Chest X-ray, AP view. Patient: 46 years old, sex M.
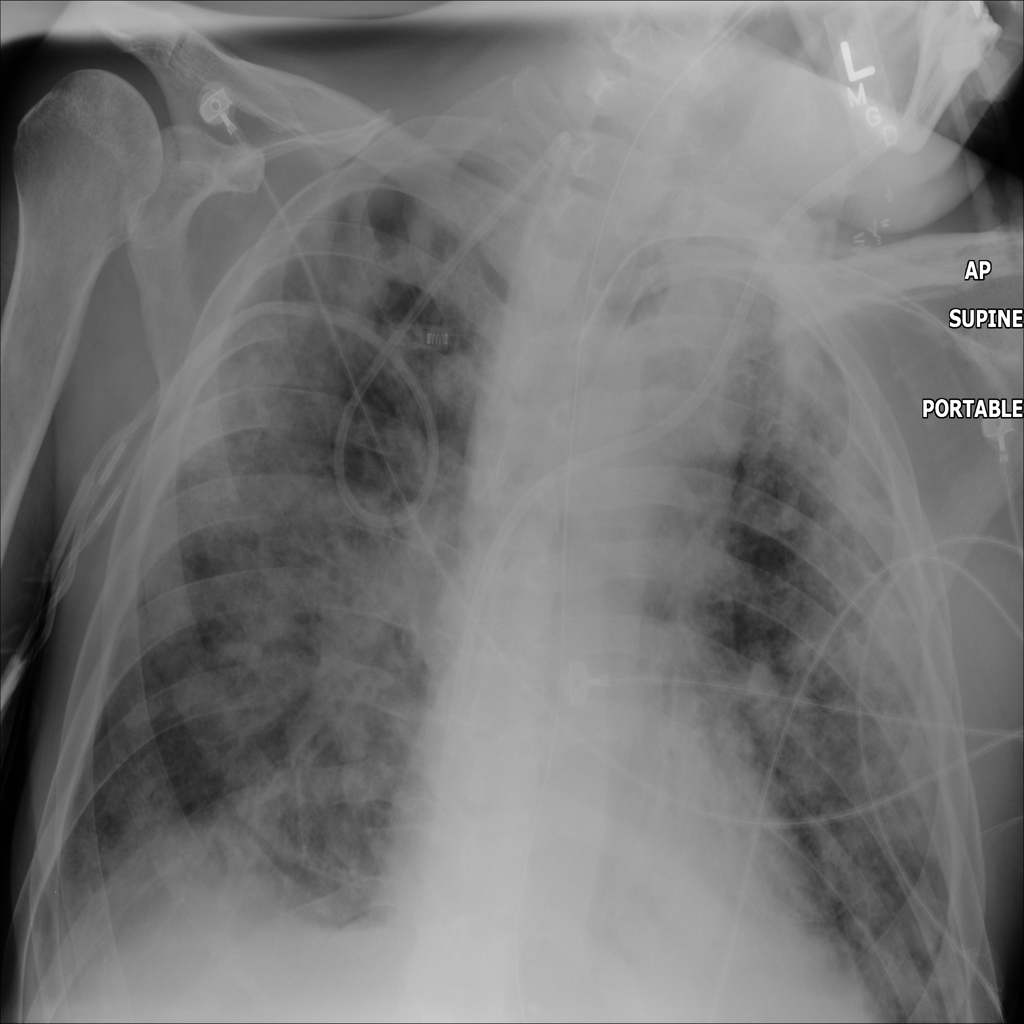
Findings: Edema, Infiltration, Pneumonia